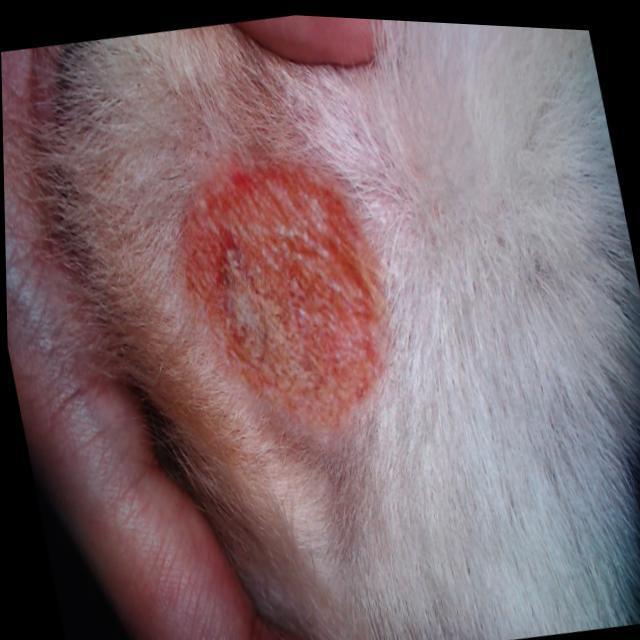
Canine ringworm (Dermatophytosis) — fungal infection caused by Microsporum or Trichophyton. Presents with circular alopecia, scaling, crusting, and broken hairs.